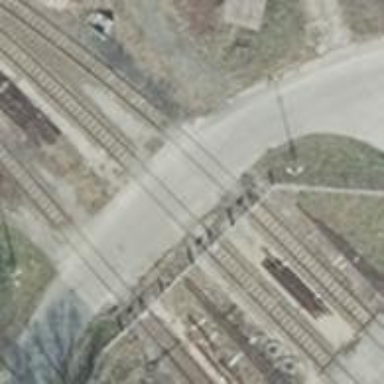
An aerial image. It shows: Railway yard used for servicing trains.